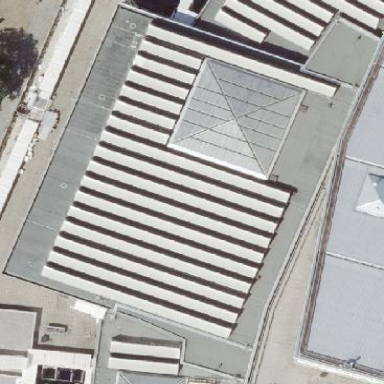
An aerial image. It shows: Building with flat roof.